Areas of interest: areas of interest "Theater"
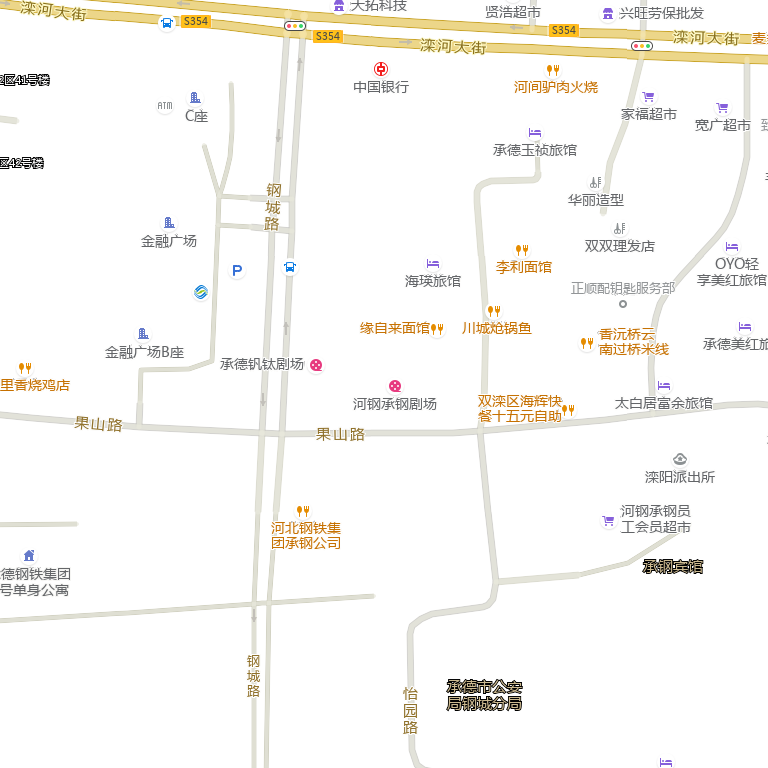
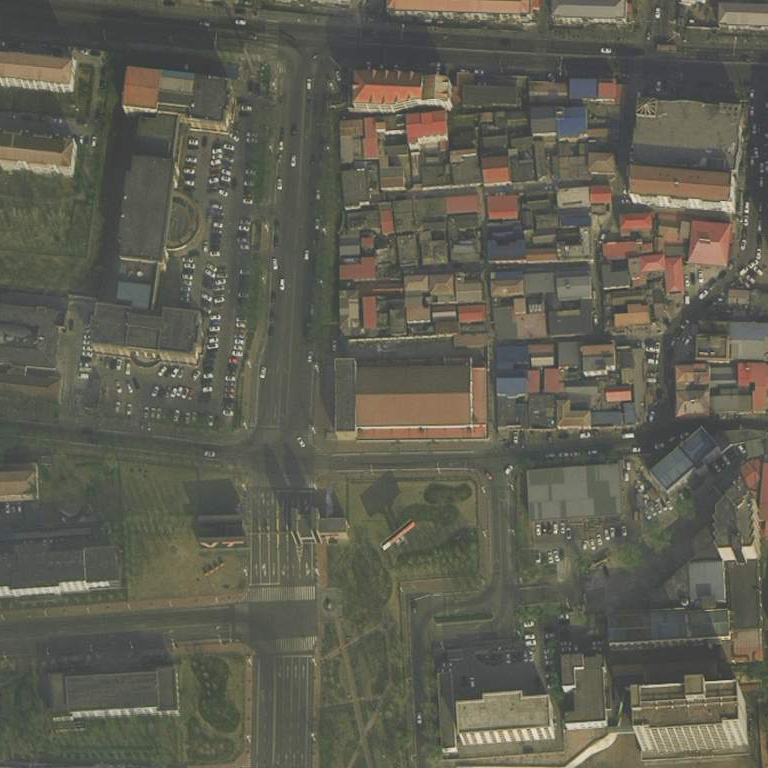